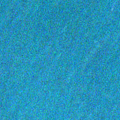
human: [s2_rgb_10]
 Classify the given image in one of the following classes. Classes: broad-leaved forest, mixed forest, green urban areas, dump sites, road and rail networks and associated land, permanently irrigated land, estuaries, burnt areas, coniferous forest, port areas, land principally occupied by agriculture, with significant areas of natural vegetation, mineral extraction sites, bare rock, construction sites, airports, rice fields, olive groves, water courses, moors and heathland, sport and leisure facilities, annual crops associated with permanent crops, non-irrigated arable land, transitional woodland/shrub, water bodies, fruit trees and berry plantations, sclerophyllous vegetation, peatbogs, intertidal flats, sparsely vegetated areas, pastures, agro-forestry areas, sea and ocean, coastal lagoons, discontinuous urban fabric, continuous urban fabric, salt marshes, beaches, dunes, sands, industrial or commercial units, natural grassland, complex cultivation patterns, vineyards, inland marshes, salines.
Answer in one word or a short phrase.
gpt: sea and ocean